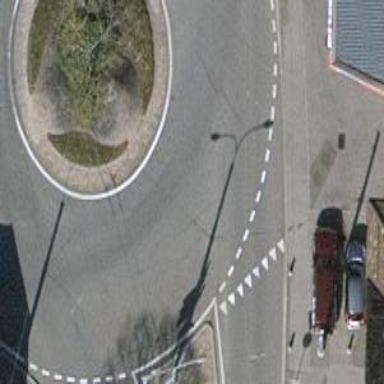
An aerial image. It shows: Secondary road with asphalt surface leading to roundabout. This road features trolley wires.